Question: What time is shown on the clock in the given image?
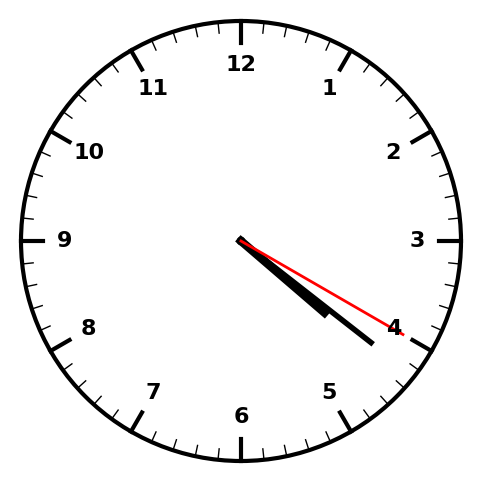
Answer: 04:21:20